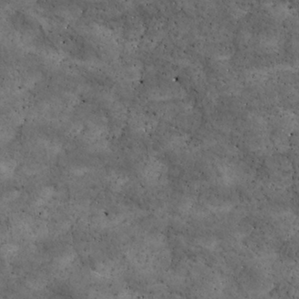
Label: non_frost